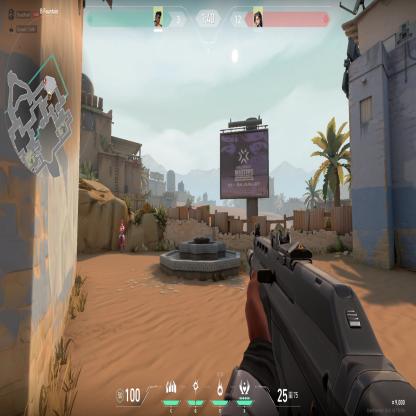
Label: enemy